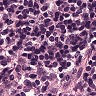
Metastatic tissue present: no